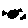
Label: moon